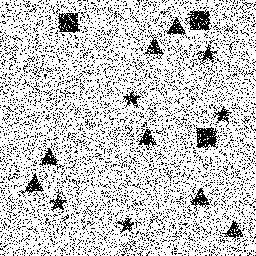
Squares: 3
Triangles: 7
Stars: 5
Total shapes: 15